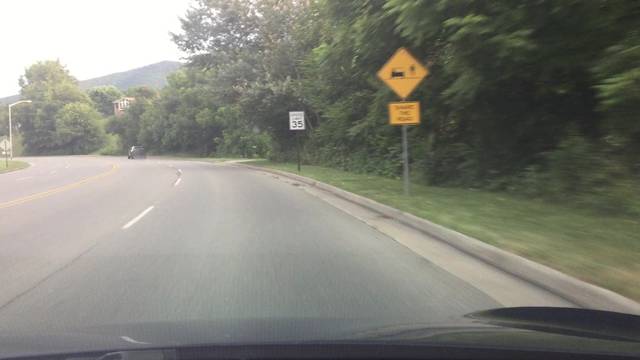
Region: United States
Coordinates: 37.057, -80.755